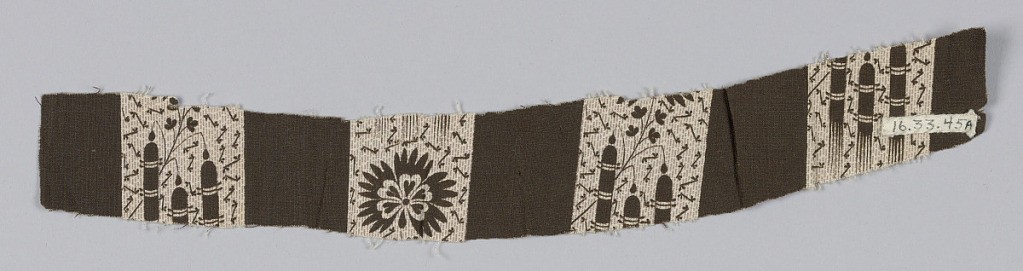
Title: Fragments
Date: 1870–80
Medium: cotton Technique: printed on plain weave
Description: Brown and purple on a white ground in a design of one inch brown vertical stripes alternating with wider bands in a floral design.